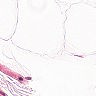
Metastatic tissue present: no